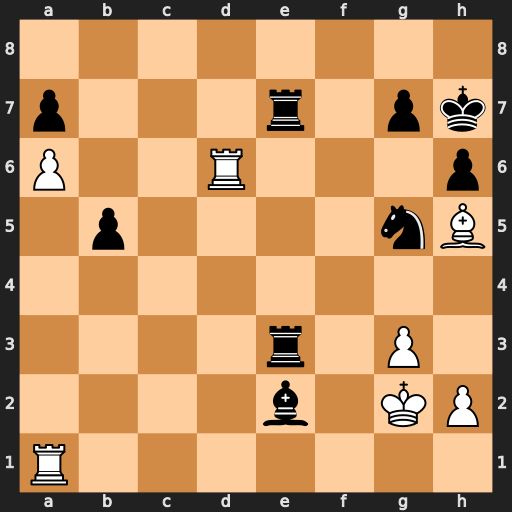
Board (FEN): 8/p3r1pk/P2R3p/1p4nB/8/4r1P1/4b1KP/R7
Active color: w
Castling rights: -
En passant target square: -
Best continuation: Bg6+ Kg8 Rd8+